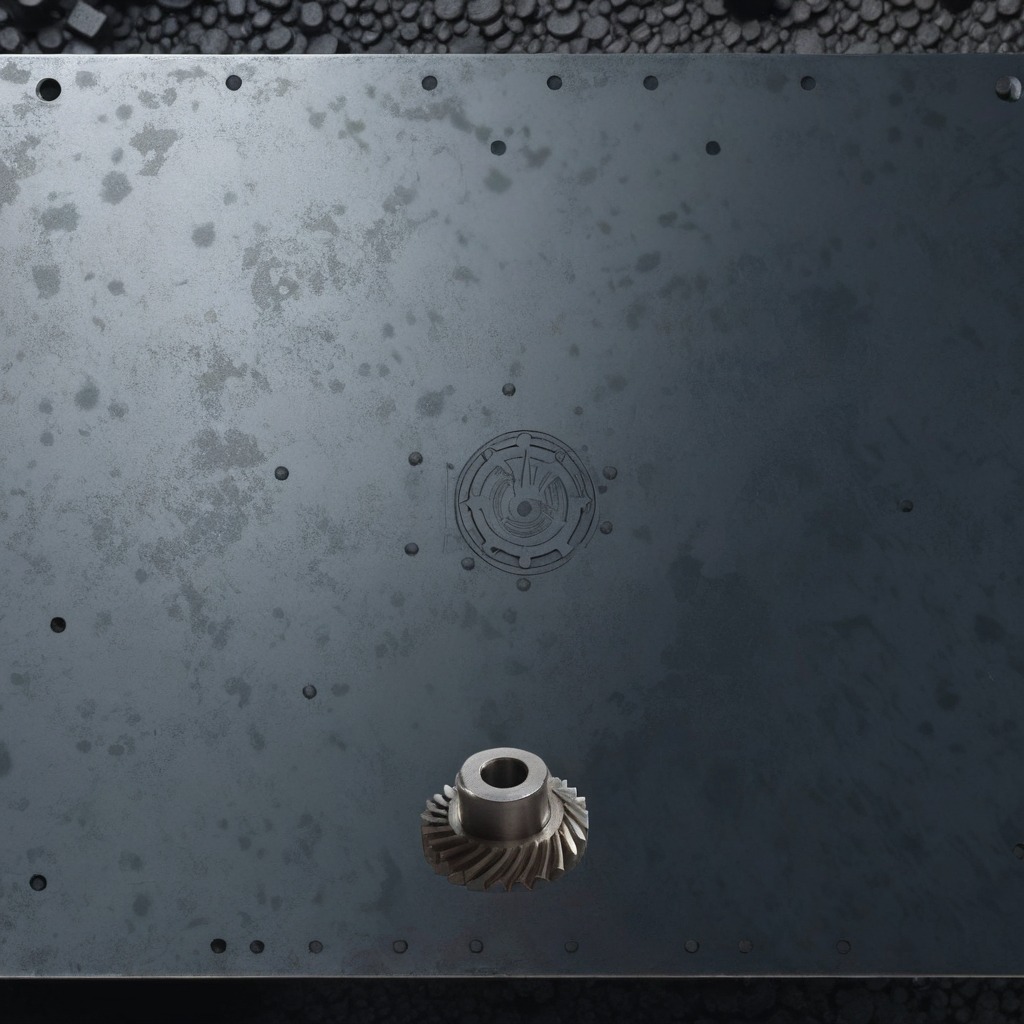
A steel gear with teeth is lying on the cold steel table in a mining workshop.